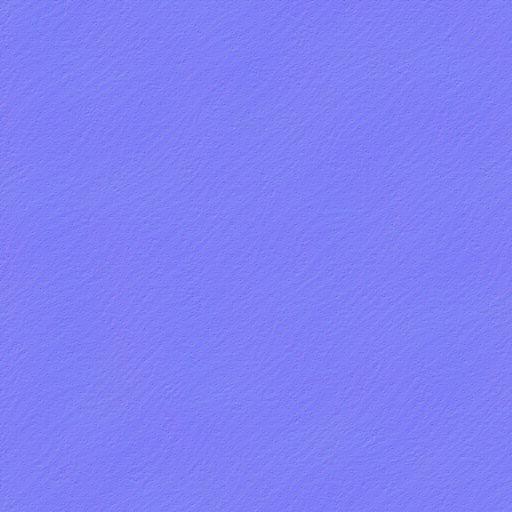
beige leather perforated smooth